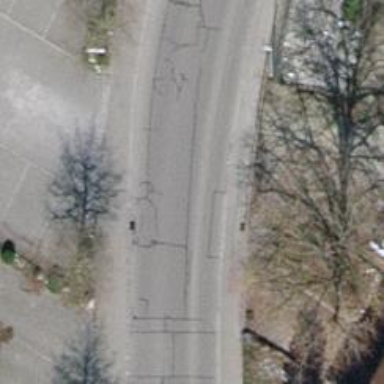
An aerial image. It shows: Tertiary road with asphalt surface including cycle lane.